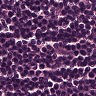
Metastatic tissue present: no